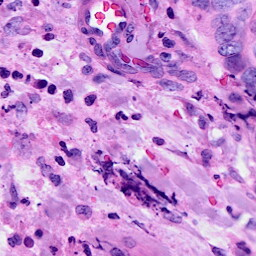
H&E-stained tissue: Breast